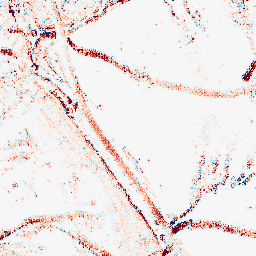
Category: morphological
Decomposition family: morphological_rect
Decomposition parameters: operation: opening
width: 5
height: 10
Upsampling method: regularized
Upsampling parameters: scale: 2
lambda_reg: 0.1
Upsampling scale: 2